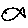
Label: fish